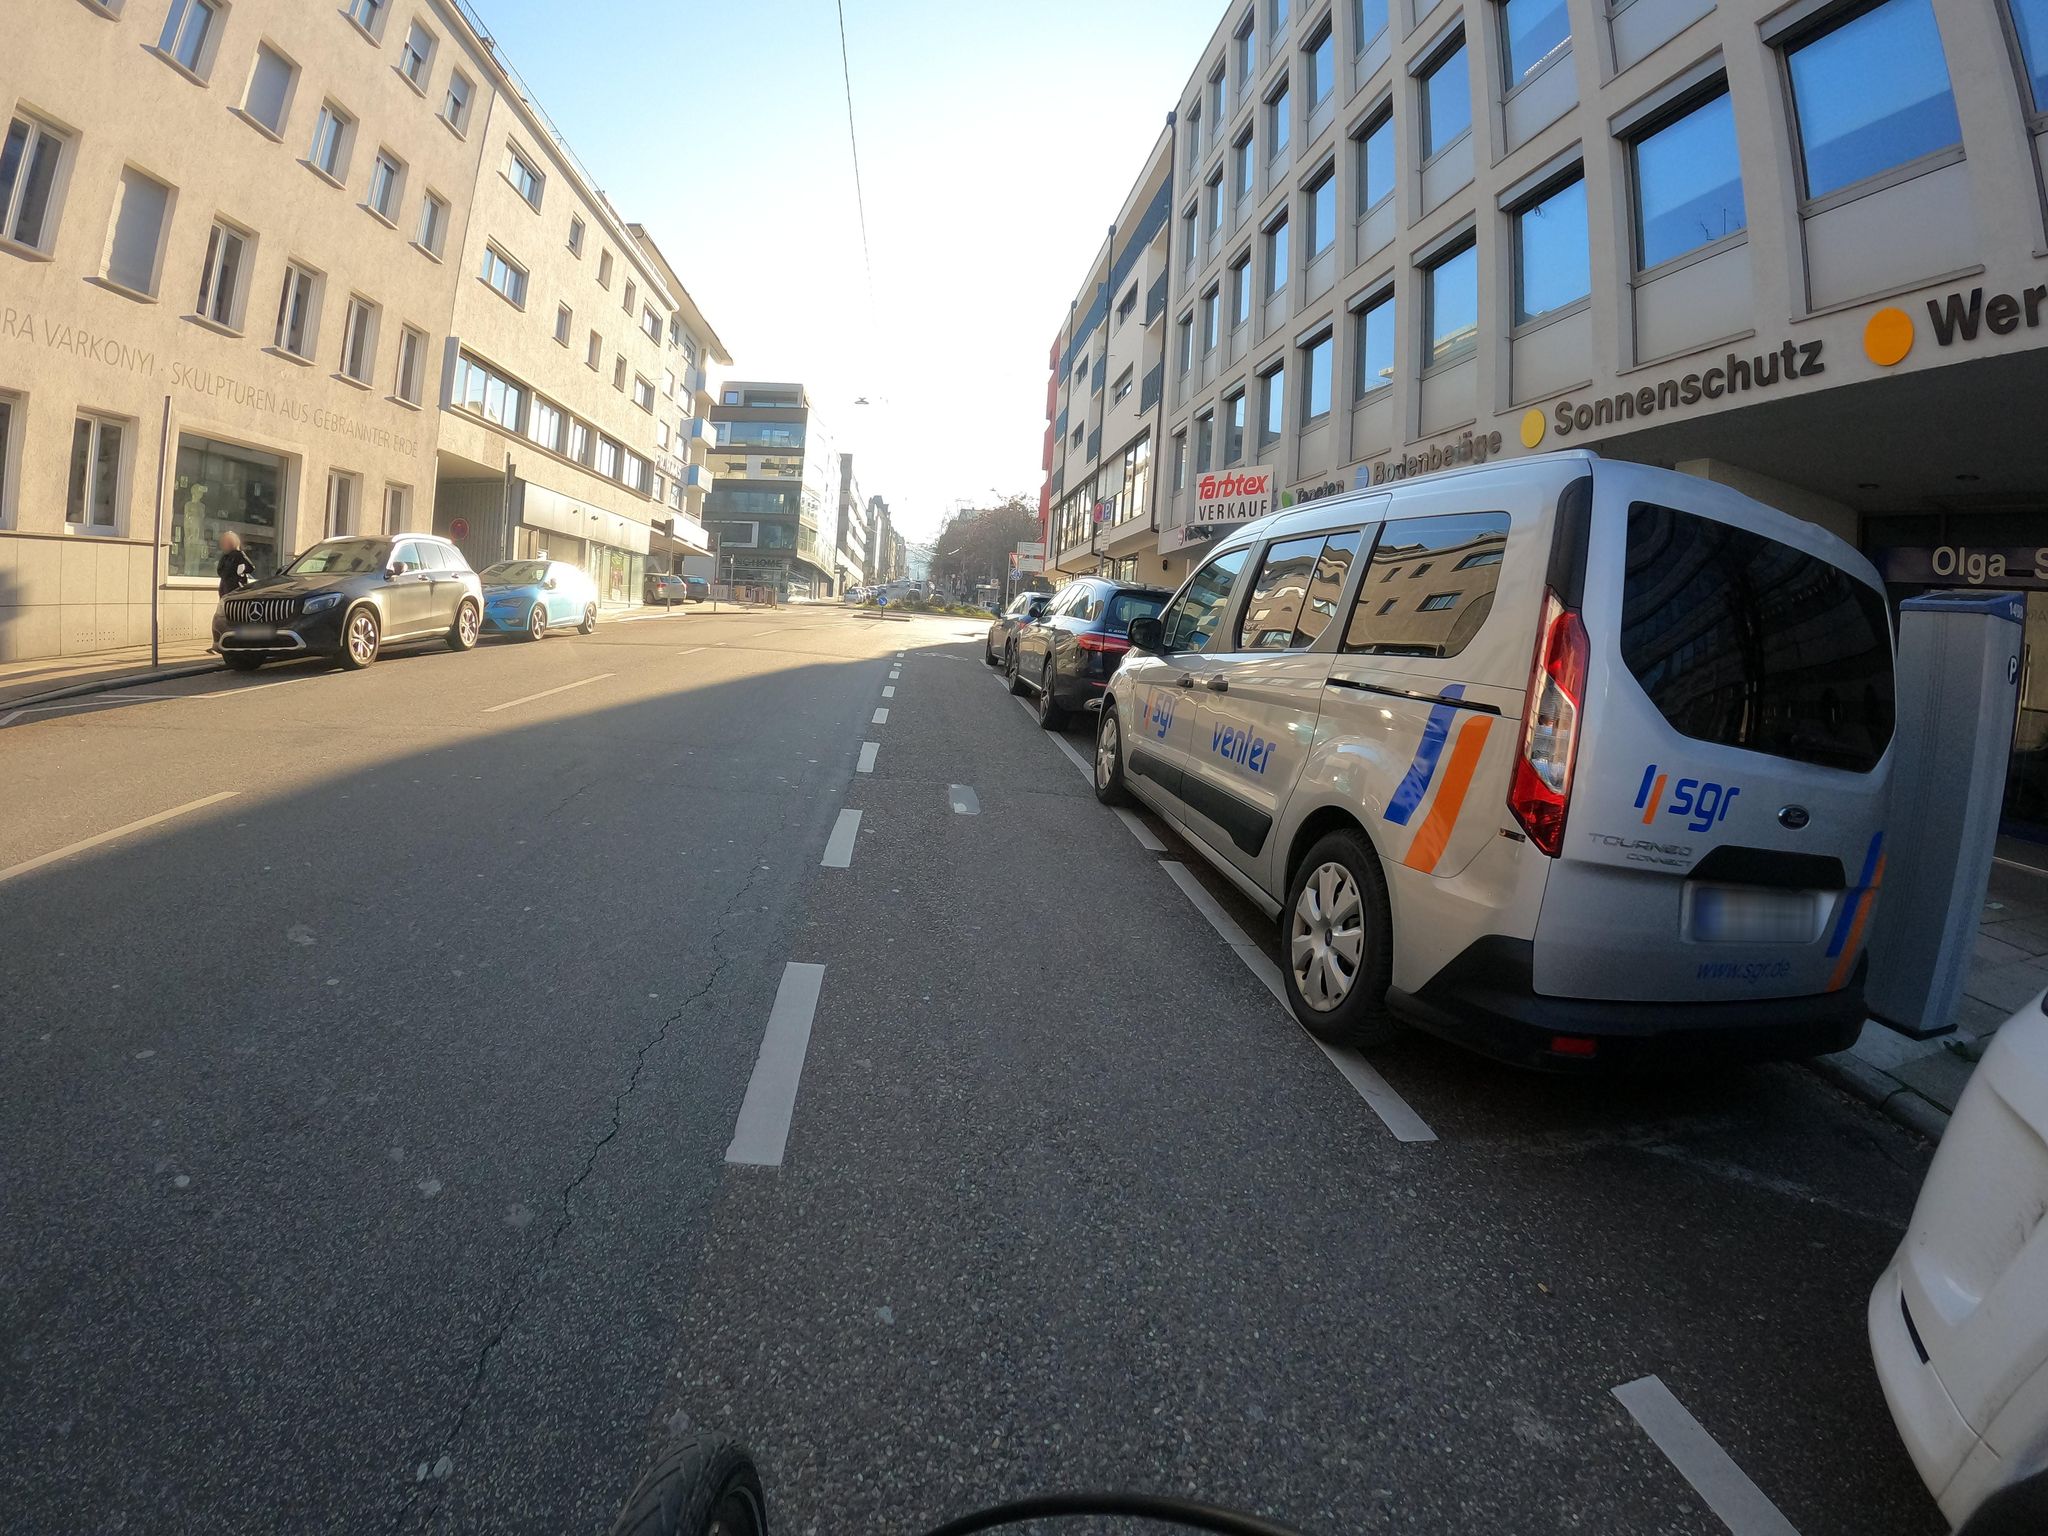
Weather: clear
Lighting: day
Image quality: good
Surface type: driving surface
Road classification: tertiary
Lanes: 2
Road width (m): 11.5
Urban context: urban centre
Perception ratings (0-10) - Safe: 3, Lively: 9.17, Beautiful: 3.74, Boring: 5.15, Depressing: 6.38, Wealthy: 7.83